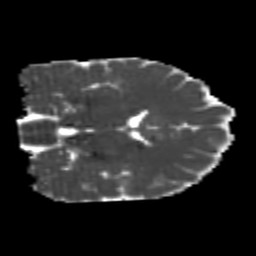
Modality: MD
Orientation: coronal
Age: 25
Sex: female
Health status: healthy
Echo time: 0.074 s